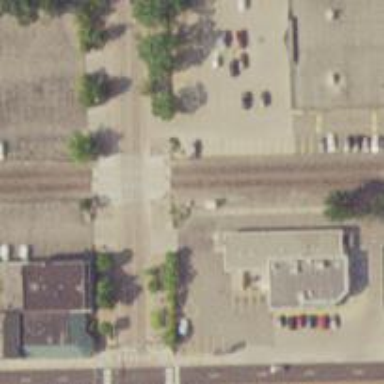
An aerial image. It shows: Crossing for the railway.